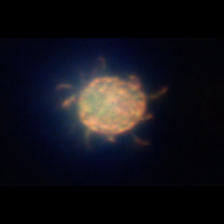
Taxon: Ciliates
Group: Other